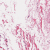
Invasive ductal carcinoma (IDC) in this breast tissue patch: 0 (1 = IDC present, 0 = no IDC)